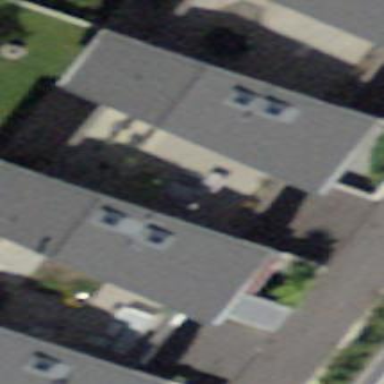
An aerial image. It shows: Terrace building.